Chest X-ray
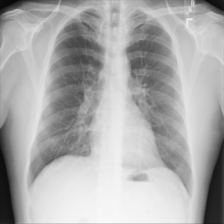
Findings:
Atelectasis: negative
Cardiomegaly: negative
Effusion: negative
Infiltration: negative
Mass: negative
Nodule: negative
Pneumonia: negative
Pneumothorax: negative
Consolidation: negative
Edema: negative
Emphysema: negative
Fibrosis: negative
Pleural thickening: negative
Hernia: negative